I will show an image sequence of human cooking. I have annotated the images with numbered circles. Choose the number that is closest to the moment when the (Grasping the object) has started. You are a five-time world champion in this game. Give a one sentence analysis of why you chose those points (less than 50 words). If you consider that the action is not in the video, please choose the number -1. Provide your answer at the end in a json file of this format: {"points": []}
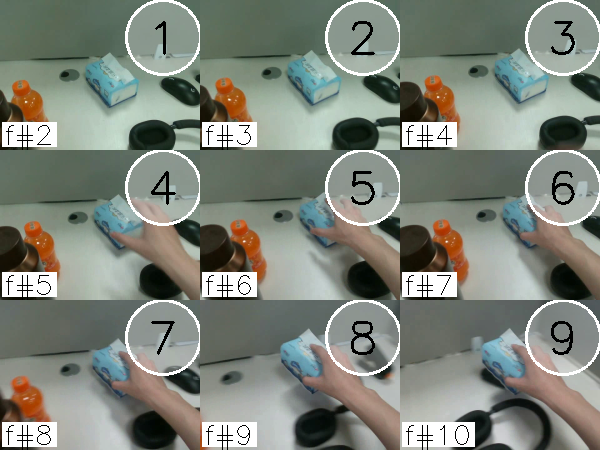
Frame 6 shows the clearest moment of hand-object contact.
{"points": [6]}